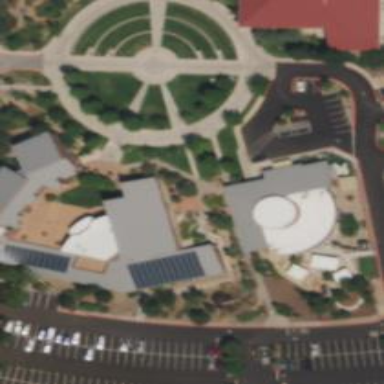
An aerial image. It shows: College building.